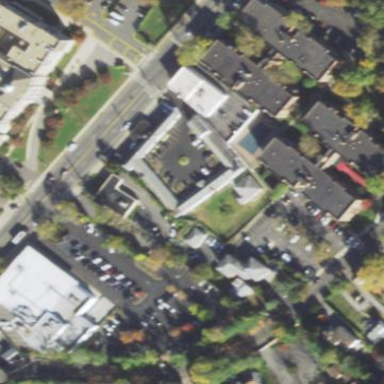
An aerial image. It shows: Motel building.